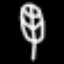
Label: leaf